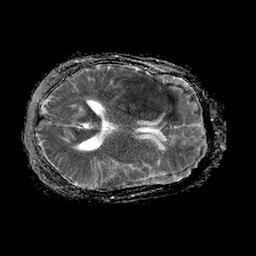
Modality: ADC
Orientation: axial
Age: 46
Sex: female
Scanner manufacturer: philips
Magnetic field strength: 1.5 T
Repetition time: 4.6 s
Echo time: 0.08631 s